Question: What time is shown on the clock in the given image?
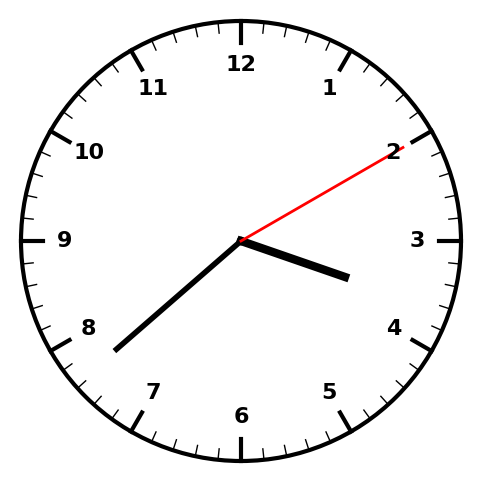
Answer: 03:38:10